Question: I have a web service that downloads a file from a Windows Azure Service Bus. However as soon as I call the method that connects to azure to download the file I get the following error.
> An exception of type 'System.IO.FileLoadException' occurred in MyWebService.dll but was not handled in user codeAdditional information: Could not load file or assembly 'Microsoft.WindowsAzure.Storage, Version=3.1.0.1, Culture=neutral, PublicKeyToken=31bf3856ad364e35' or one of its dependencies. The located assembly's manifest definition does not match the assembly reference. (Exception from HRESULT: 0x80131040)
I have checked the versions of azure I am using and all are version 3.1.0.1.

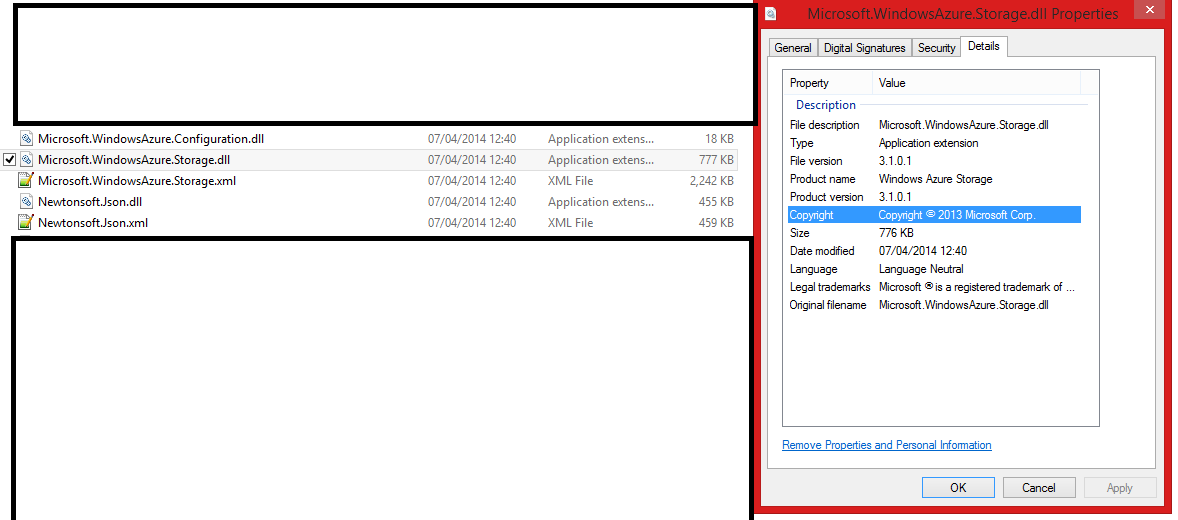
Answer: I think the Problem in your case is Windows is blocking the DLL from being referenced .
You need to first "" it first and then add Refernce ..
Refer this link : <URL>